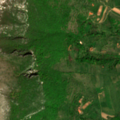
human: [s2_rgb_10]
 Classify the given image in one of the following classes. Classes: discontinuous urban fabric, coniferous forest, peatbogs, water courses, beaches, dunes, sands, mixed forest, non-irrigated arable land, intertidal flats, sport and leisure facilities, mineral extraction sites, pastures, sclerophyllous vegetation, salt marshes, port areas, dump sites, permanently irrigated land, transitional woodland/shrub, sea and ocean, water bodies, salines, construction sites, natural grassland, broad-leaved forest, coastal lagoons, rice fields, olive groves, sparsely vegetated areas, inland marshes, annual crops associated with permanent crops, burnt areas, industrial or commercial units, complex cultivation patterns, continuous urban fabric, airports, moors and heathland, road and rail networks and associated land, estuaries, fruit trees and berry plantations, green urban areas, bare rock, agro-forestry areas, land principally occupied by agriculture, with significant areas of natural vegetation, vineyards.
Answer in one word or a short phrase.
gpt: complex cultivation patterns, land principally occupied by agriculture, with significant areas of natural vegetation, broad-leaved forest, natural grassland, transitional woodland/shrub, sparsely vegetated areas